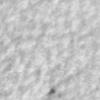
Label: no_change